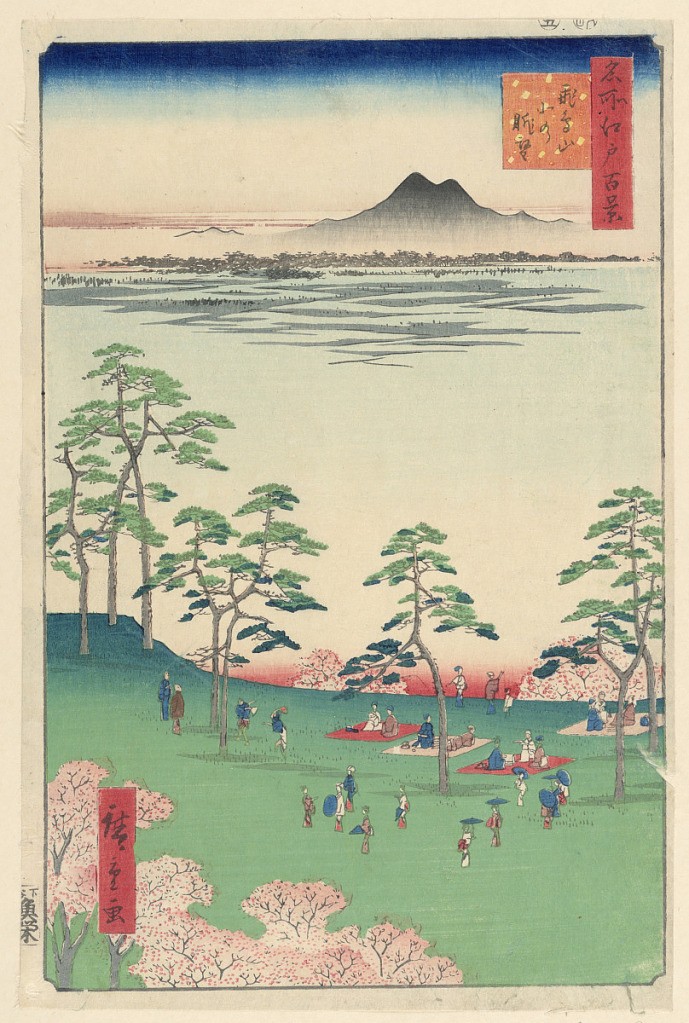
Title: Northward View from Askua Hill (Askua-yama Kita no Chobo) From the Series One Hundred Famous views of Edo
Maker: Ando Hiroshige, Japanese, 1797–1858
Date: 1856
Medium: Woodblock print in colored ink on paper
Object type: Print
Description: This spring scene shows many visitors celebrating the cherry blossoms by picnicking on blankets and admiring the pink petals. The background just below the silhouette of Mt. Tsubuka is a rice paddy. The light grey shadows suggest young rice plants growing. This scene depicts land that will eventually become Japan's first public park.